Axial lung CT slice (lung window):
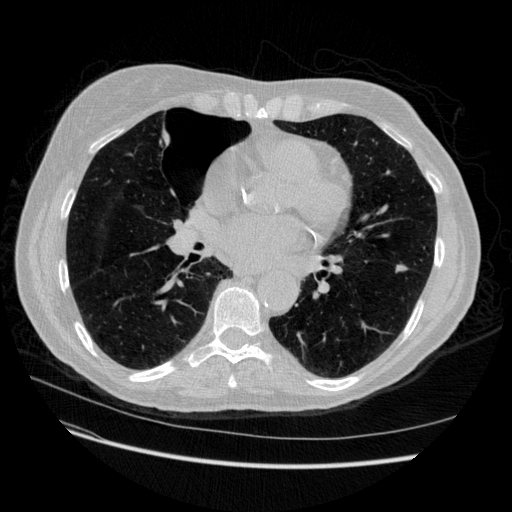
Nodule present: yes
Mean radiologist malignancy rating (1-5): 3